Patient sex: M
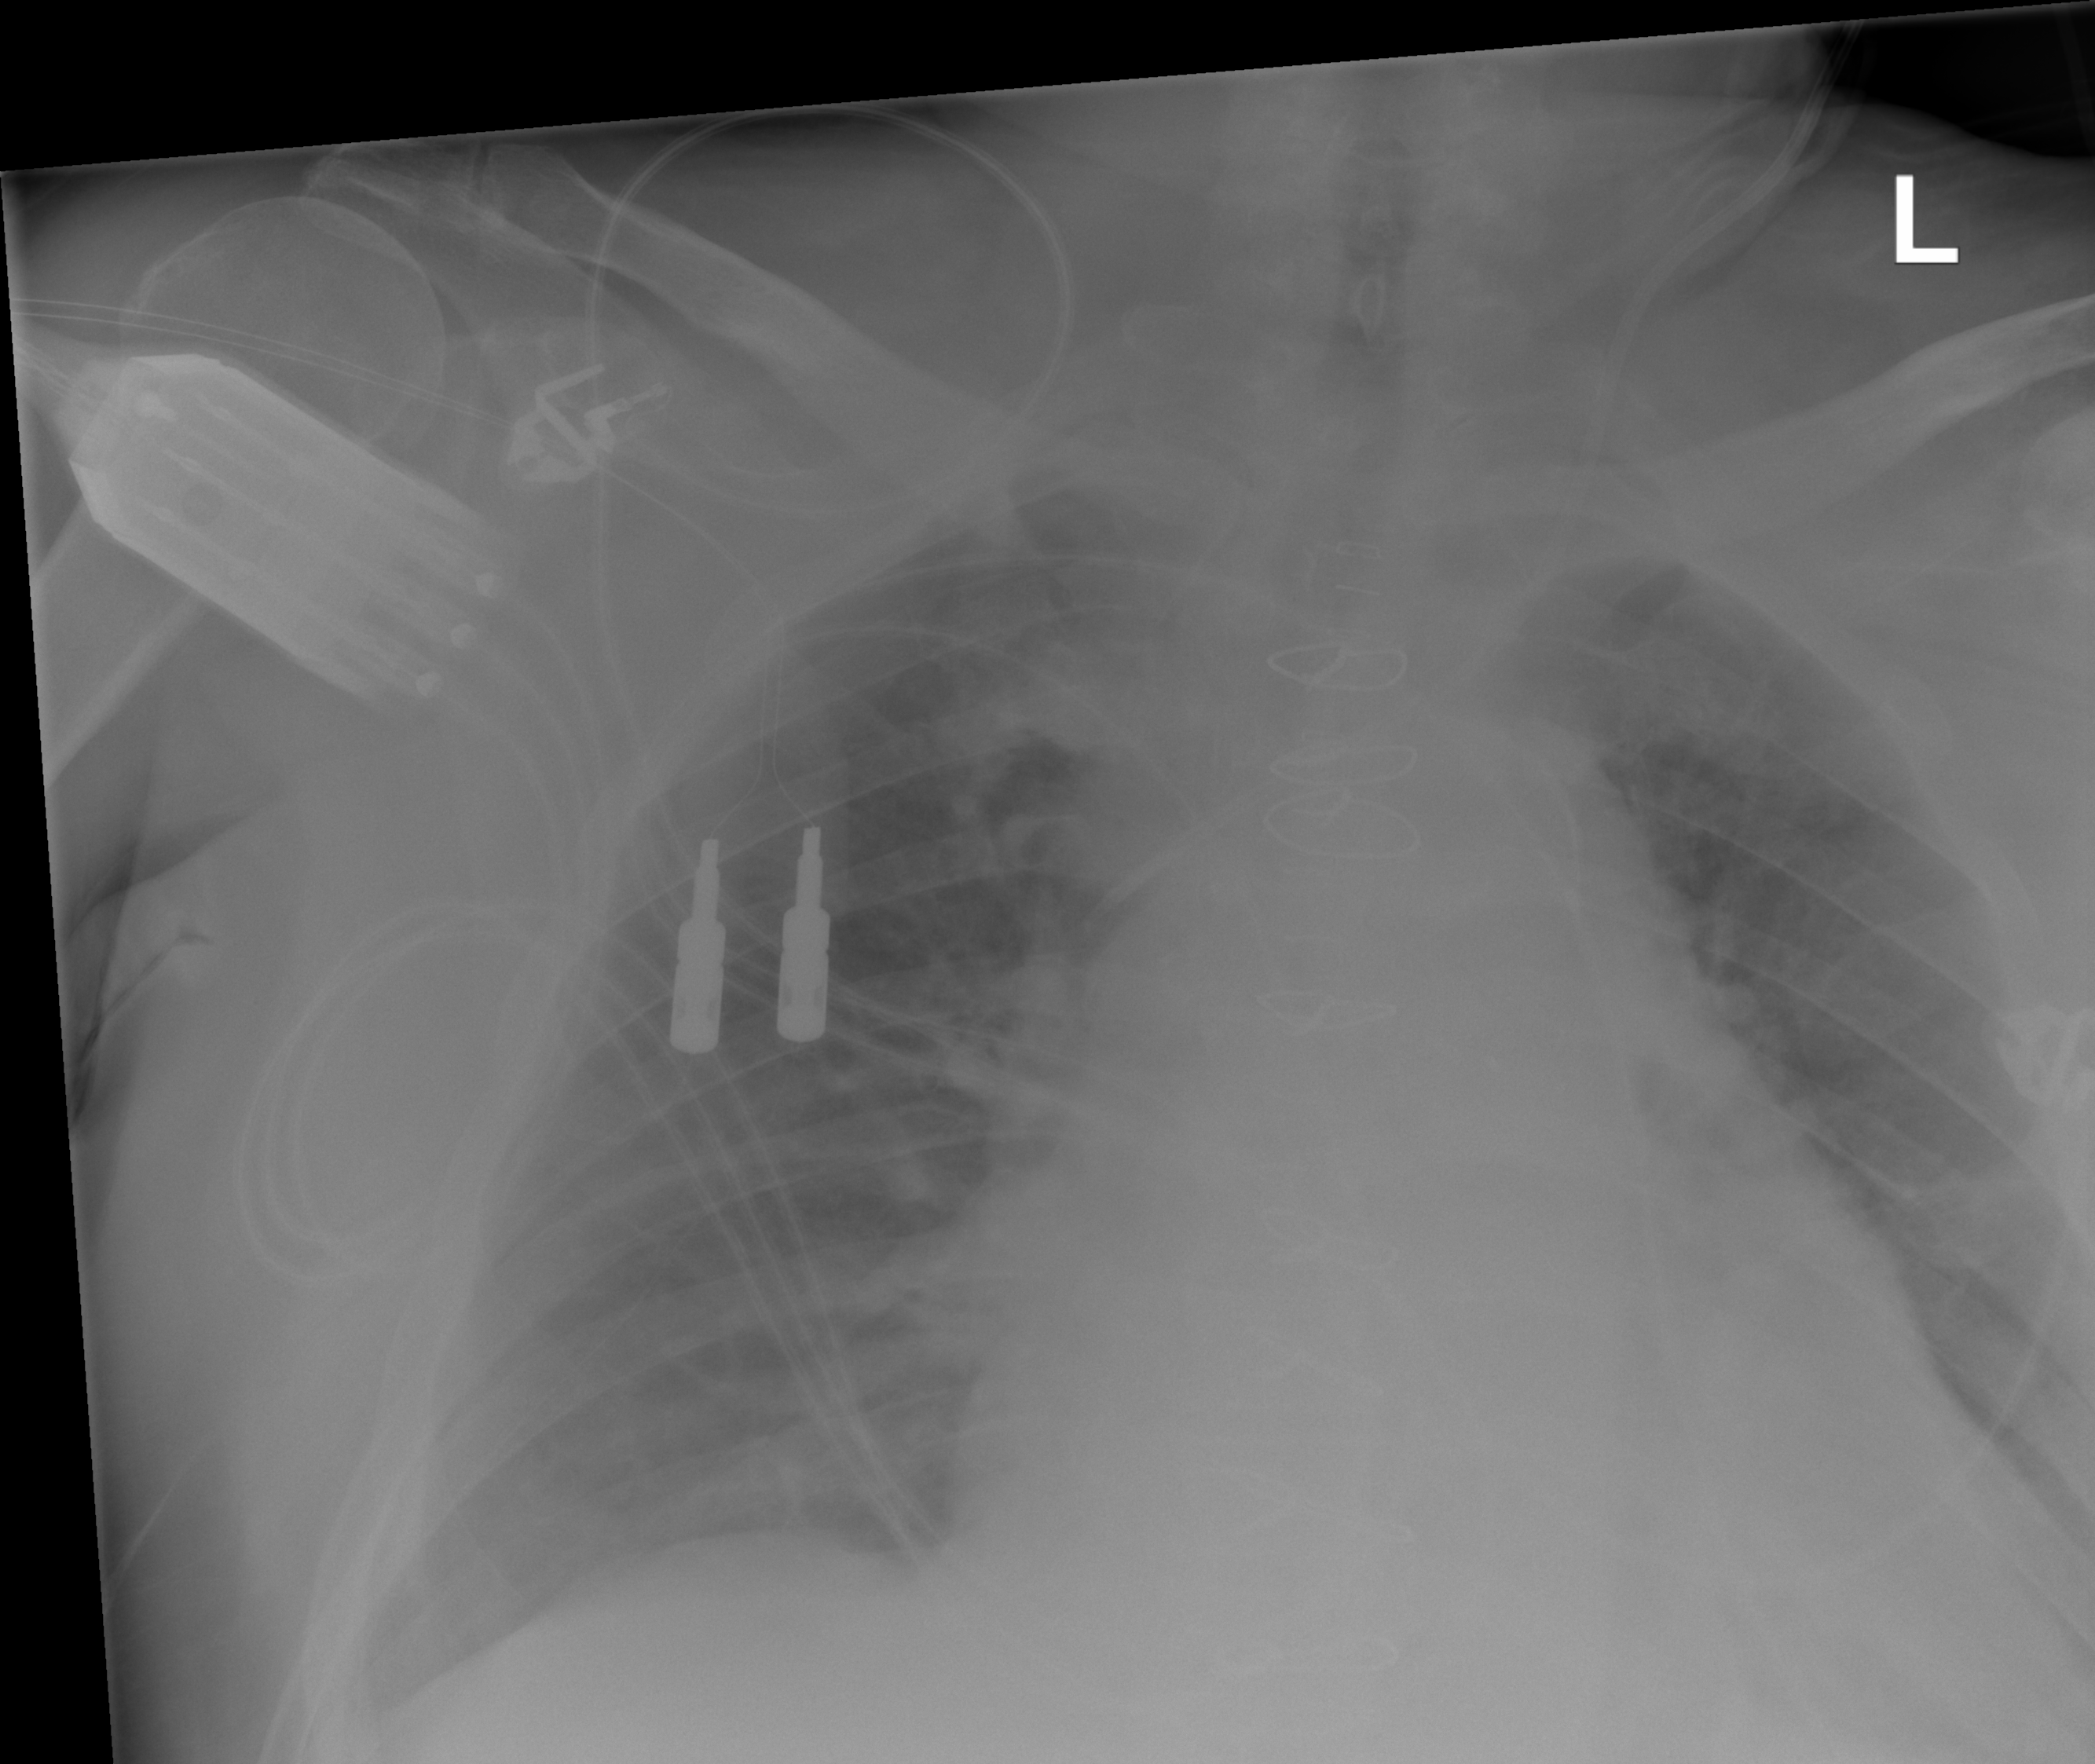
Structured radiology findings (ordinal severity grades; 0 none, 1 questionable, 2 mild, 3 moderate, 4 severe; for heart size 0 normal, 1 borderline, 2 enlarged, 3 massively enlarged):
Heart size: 2
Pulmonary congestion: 2
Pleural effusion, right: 2
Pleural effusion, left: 0
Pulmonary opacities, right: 2
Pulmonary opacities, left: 0
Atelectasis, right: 2
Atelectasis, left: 0